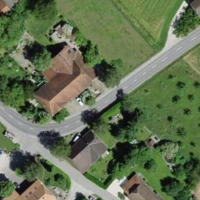
EUNIS habitat code: 54
Species observed at this site:
Cardamine pratensis